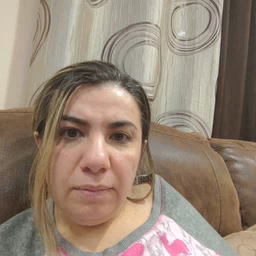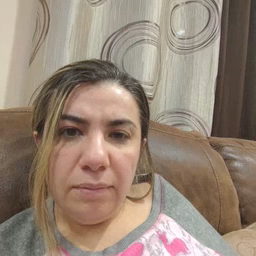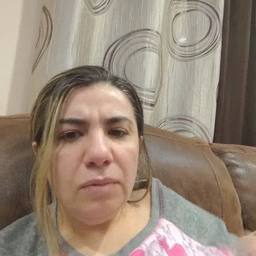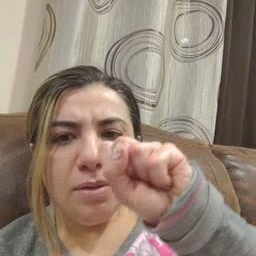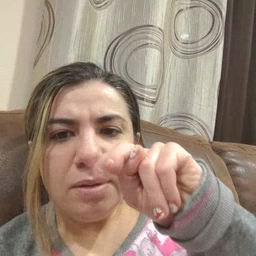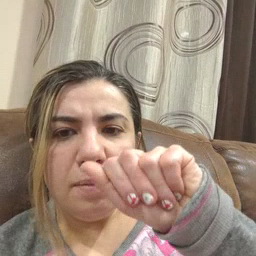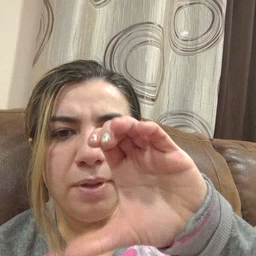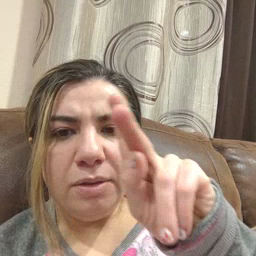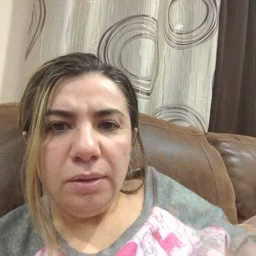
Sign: snack